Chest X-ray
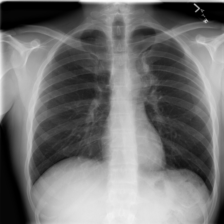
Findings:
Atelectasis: negative
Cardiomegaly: negative
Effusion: negative
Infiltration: negative
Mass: negative
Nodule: negative
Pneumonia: negative
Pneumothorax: positive
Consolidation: negative
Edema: negative
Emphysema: negative
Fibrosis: negative
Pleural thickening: negative
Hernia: negative